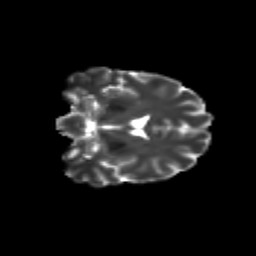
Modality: T2w
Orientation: coronal
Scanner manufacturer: siemens
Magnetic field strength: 3 T
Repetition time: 9.2 s
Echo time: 0.084 s